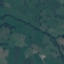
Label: Pasture